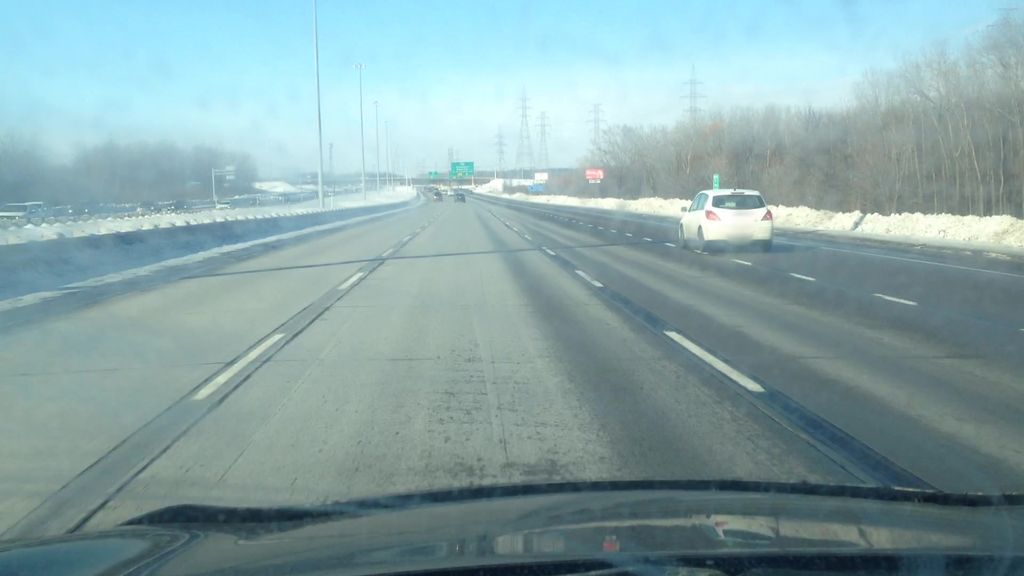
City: montreal